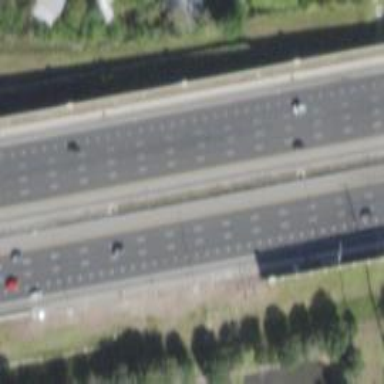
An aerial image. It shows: Asphalt motorway.